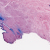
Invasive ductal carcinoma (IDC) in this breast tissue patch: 0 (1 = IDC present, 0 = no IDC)